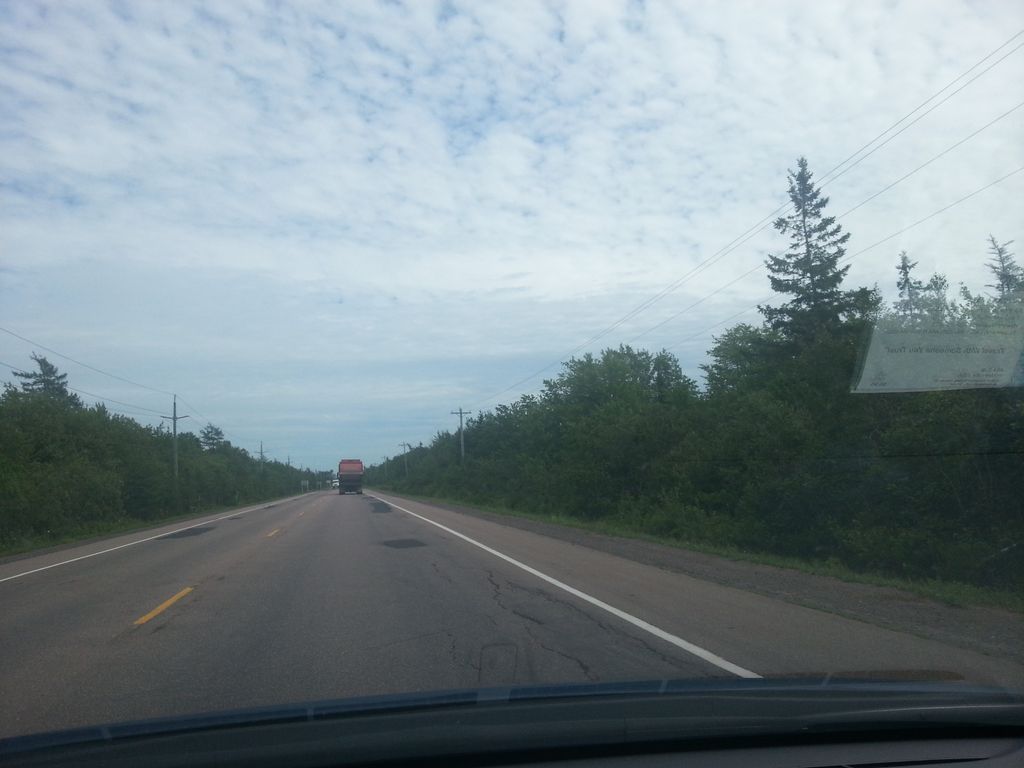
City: charlottetown